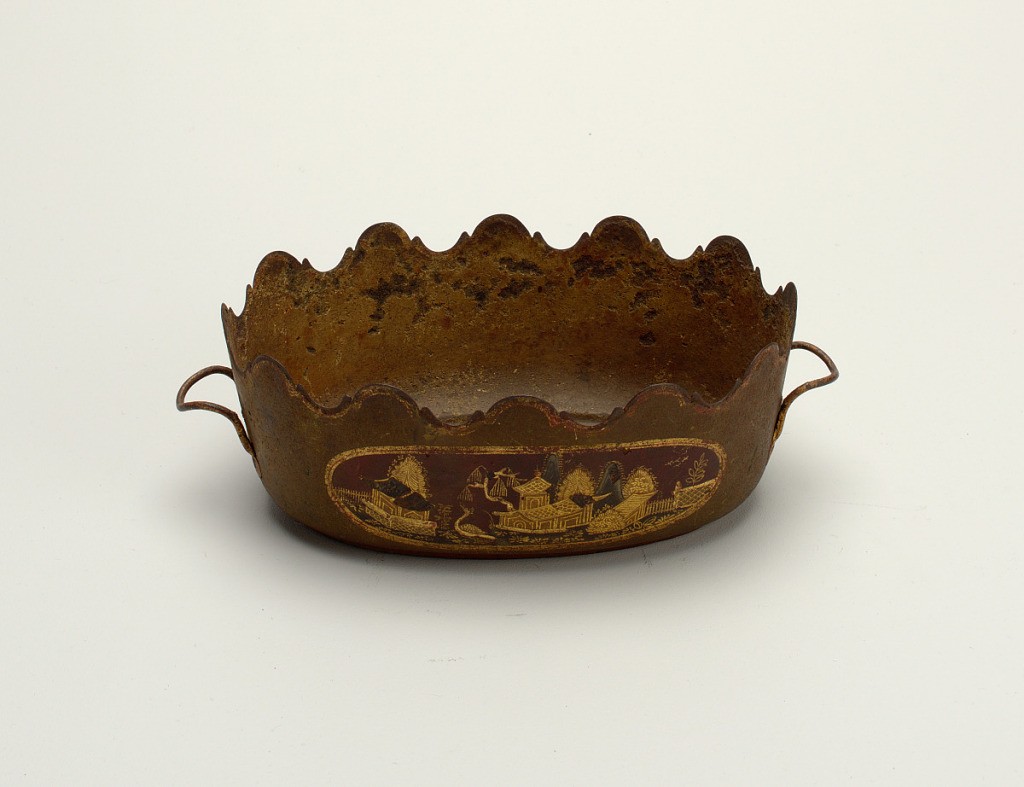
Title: Jardinière
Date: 1765
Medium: Enameled tôle
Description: Oval, with shaped edge and simple wire handles. Neutral brown field, long elliptical medallions on front and back, enclosing Chinese landscape, in color and slightly in relief.